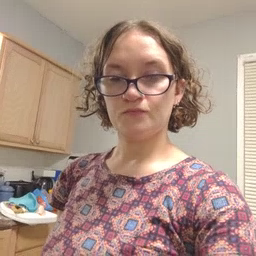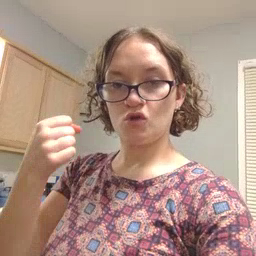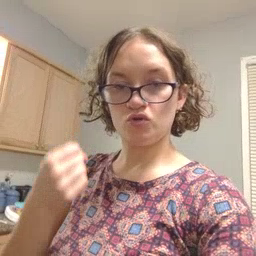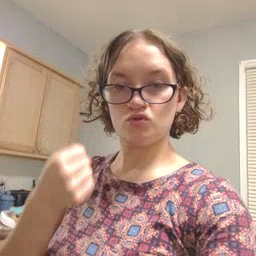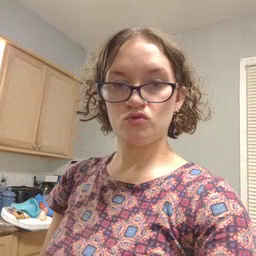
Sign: car